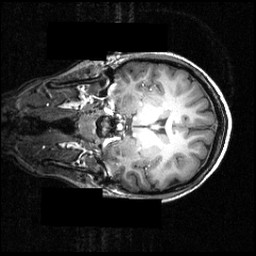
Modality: T1w
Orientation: coronal
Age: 16
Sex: female
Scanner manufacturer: siemens
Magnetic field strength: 3.951 T
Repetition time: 1.5 s
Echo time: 0.00335 s